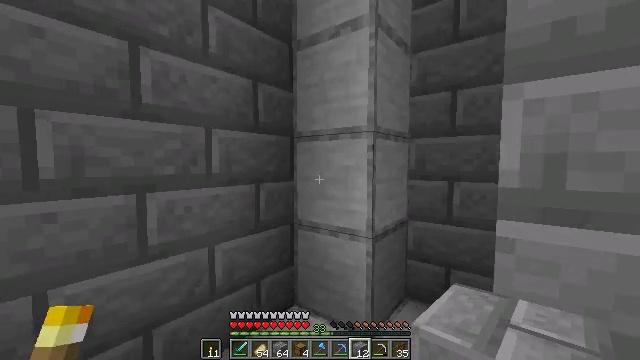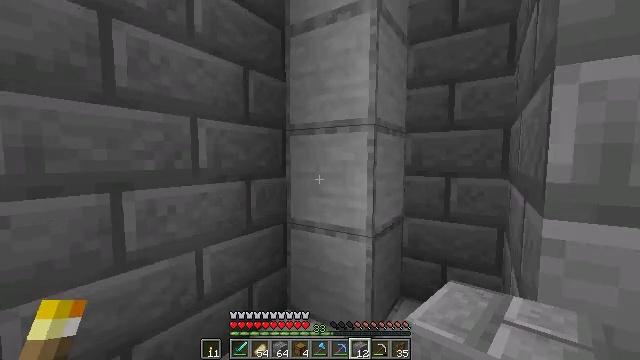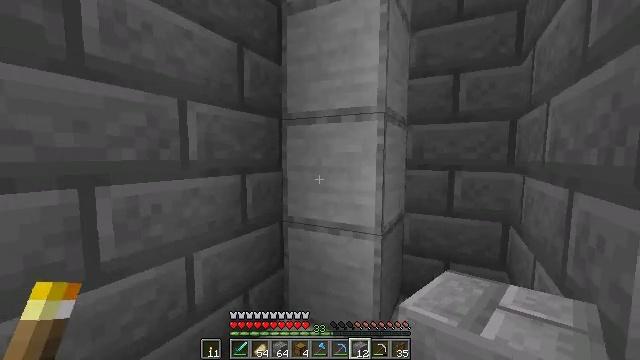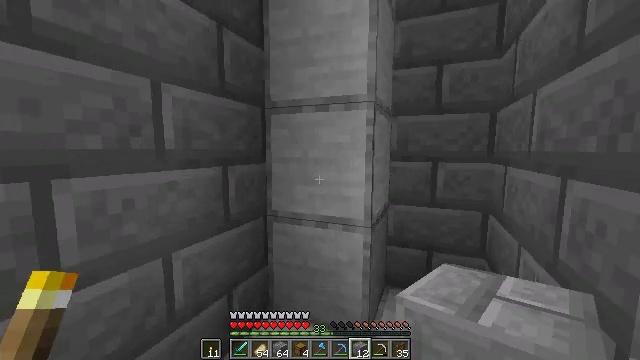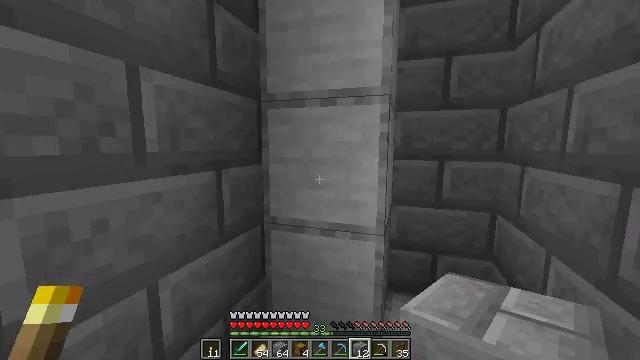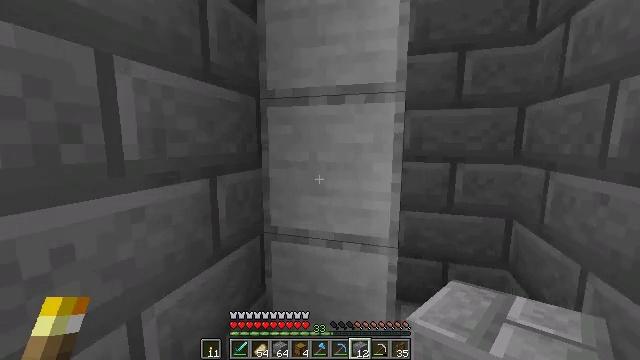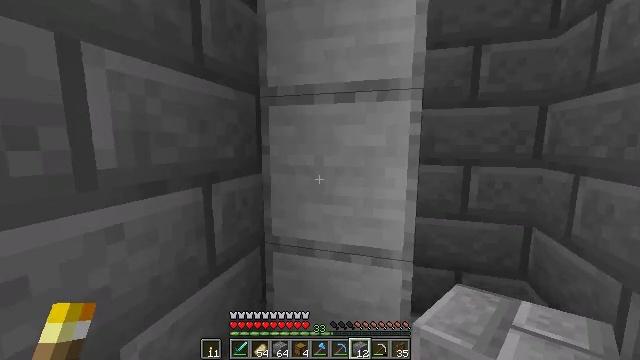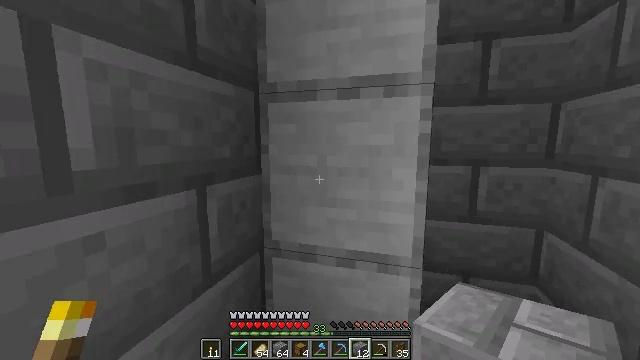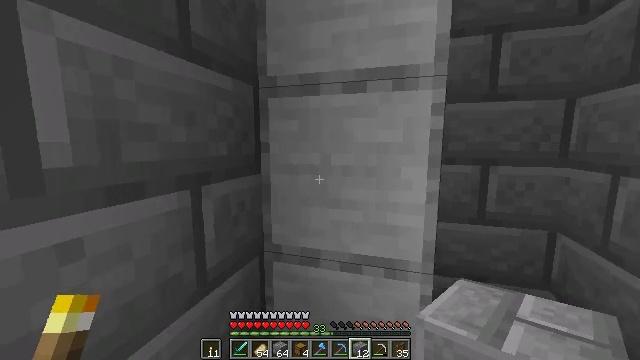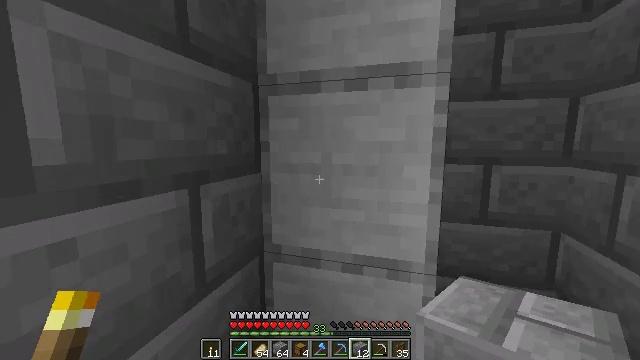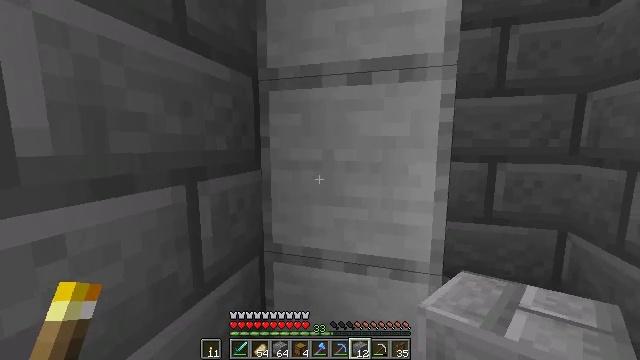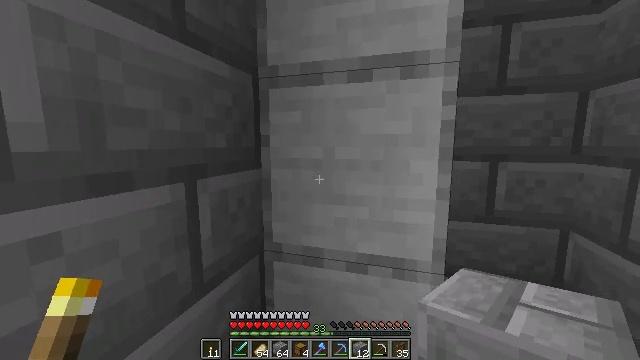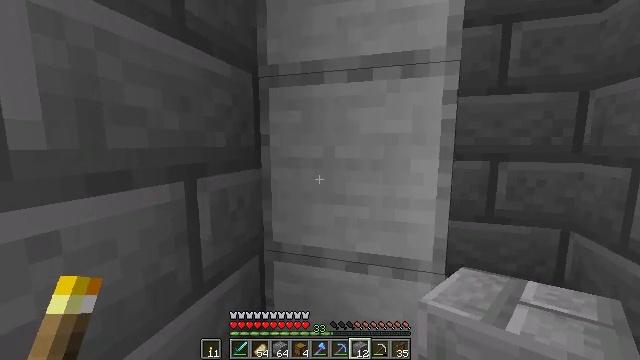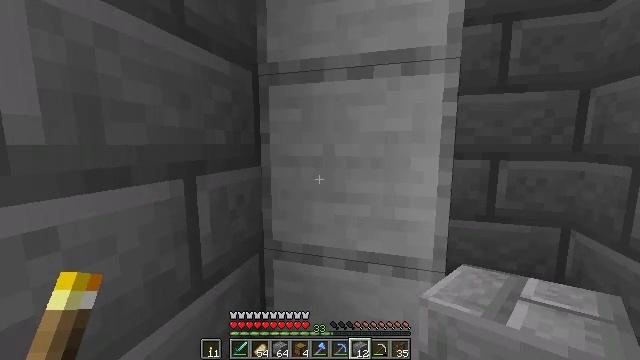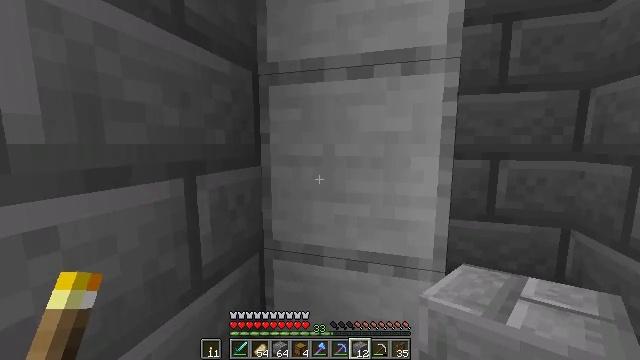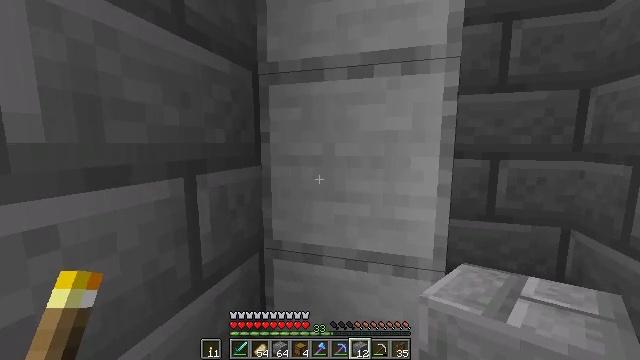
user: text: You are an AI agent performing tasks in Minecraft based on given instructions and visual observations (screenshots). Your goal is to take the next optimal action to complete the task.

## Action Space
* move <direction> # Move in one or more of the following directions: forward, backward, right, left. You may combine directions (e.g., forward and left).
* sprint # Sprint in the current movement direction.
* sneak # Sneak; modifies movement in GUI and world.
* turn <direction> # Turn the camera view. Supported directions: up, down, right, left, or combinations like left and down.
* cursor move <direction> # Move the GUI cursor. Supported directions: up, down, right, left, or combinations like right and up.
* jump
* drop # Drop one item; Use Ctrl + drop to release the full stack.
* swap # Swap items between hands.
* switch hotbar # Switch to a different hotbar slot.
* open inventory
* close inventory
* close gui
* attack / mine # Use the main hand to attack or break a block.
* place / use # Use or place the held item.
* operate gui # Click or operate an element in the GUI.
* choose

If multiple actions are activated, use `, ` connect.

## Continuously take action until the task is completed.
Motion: motion action
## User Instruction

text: Mine the smooth stone.
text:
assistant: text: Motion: move forward and move left, turn right
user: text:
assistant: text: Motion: move forward and move left, turn right
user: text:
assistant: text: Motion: move forward and move left, turn right and down
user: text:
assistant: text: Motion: move forward, turn right and down
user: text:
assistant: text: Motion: move forward
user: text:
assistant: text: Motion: move forward
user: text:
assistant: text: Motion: no_op
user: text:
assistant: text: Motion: no_op
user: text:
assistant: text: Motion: no_op
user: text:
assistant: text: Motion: no_op
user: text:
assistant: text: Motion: no_op
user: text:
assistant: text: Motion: no_op
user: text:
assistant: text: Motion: no_op
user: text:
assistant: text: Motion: no_op
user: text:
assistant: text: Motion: no_op
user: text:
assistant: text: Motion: no_op
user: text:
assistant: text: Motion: no_op
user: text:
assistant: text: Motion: no_op
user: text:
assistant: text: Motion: no_op
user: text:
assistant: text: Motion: no_op
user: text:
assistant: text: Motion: no_op
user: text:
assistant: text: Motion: no_op
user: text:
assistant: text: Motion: no_op
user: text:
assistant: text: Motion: no_op
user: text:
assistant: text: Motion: move forward, turn right
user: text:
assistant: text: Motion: move forward, turn right
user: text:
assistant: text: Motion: move forward
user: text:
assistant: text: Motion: turn right and down
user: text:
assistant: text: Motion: no_op
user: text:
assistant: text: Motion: attack / mine